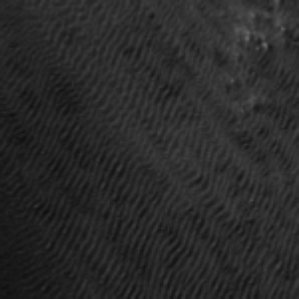
Label: frost